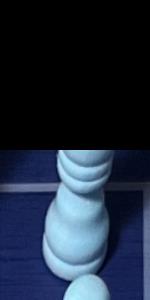
Label: Bishop_White